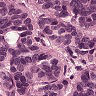
Metastatic tissue present: yes